A time-domain waveform of one vibration snapshot from a rolling-element bearing is shown. Classify the bearing condition as one of: normal, inner_race, outer_race, ball.
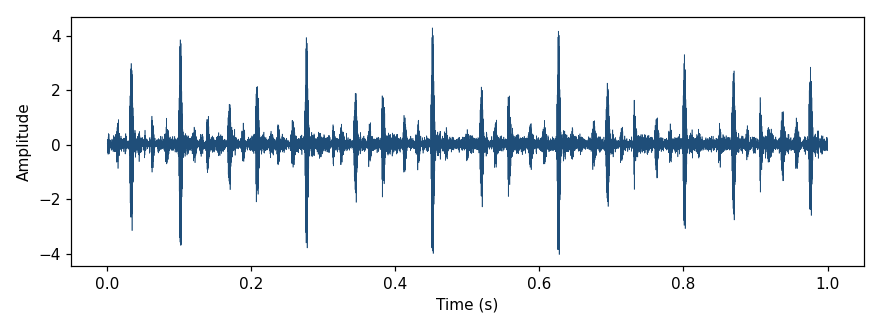
Answer: outer_race